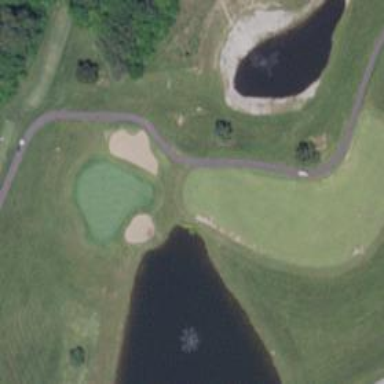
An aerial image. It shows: Path used for both walking and golf.